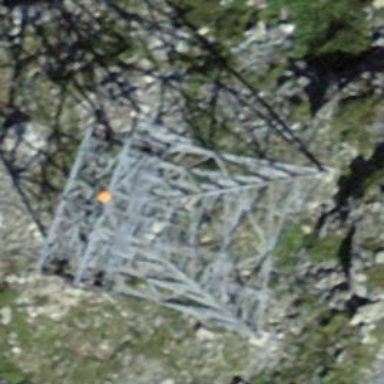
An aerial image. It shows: Cable car.